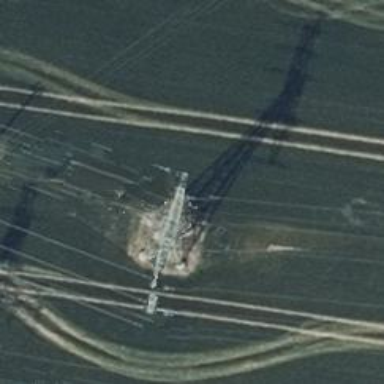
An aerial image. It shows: Power line in the image.